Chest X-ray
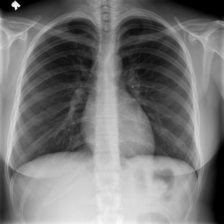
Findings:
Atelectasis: negative
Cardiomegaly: negative
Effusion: negative
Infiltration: negative
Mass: negative
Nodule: negative
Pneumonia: negative
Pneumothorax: negative
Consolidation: negative
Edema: negative
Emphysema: negative
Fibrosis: negative
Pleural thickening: negative
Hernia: negative